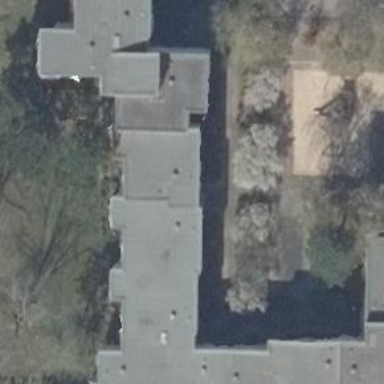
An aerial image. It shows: Building with apartments and flat roof.